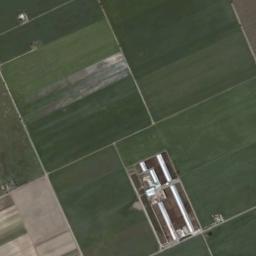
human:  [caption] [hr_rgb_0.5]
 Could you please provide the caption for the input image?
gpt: There are many rectangular farmlands of different shades .

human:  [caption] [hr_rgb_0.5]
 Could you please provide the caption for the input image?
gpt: Several green rectangular farmlands are arranged in neat rows and some white buildings are surrounded by these farmlands .

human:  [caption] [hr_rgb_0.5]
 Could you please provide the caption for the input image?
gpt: There are some green and bare rectangular farmland .

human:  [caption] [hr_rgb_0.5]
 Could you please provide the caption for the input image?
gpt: Several neatly arranged green and tan mixed rectangular farmlands of different sizes with buildings in the fields .

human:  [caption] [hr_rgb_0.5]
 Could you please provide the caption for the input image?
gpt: There are some green rectangular farmlands and white buildings .